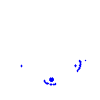
Particle: kaon